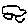
Label: car